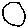
Label: circle